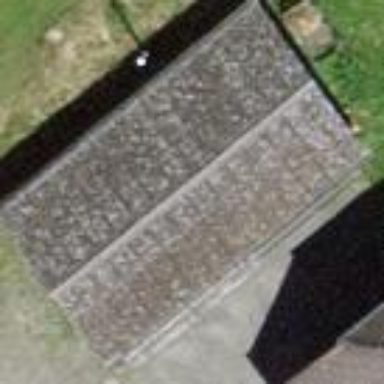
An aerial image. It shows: Garage.